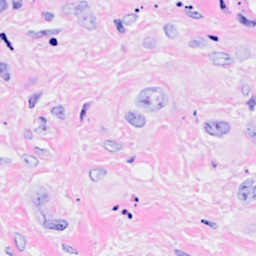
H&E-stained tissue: Breast